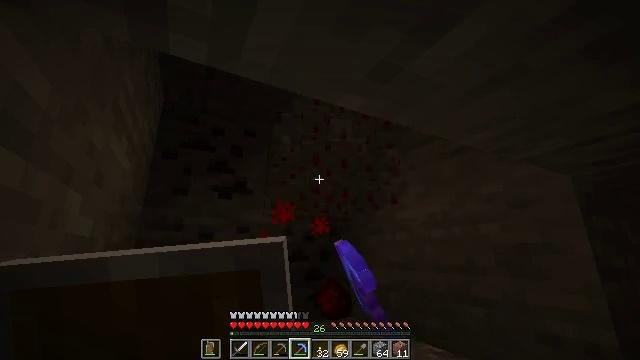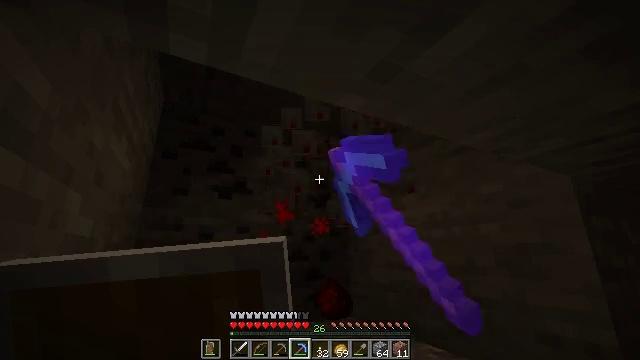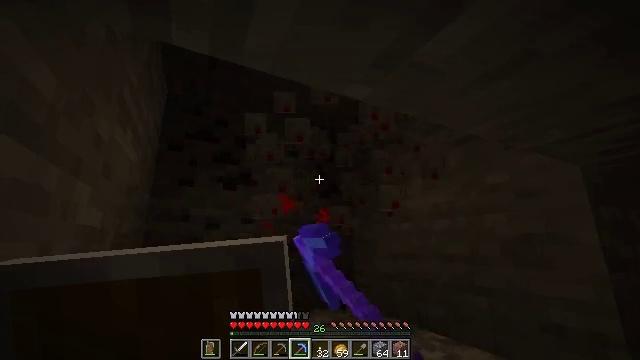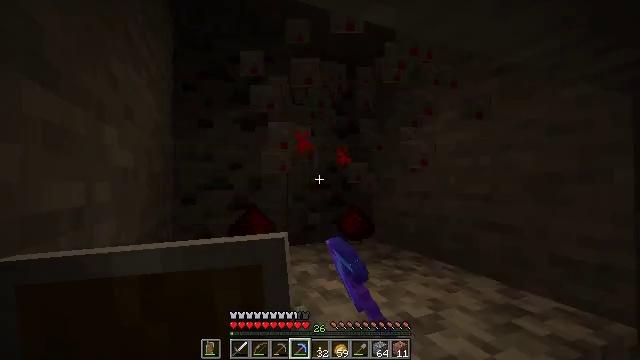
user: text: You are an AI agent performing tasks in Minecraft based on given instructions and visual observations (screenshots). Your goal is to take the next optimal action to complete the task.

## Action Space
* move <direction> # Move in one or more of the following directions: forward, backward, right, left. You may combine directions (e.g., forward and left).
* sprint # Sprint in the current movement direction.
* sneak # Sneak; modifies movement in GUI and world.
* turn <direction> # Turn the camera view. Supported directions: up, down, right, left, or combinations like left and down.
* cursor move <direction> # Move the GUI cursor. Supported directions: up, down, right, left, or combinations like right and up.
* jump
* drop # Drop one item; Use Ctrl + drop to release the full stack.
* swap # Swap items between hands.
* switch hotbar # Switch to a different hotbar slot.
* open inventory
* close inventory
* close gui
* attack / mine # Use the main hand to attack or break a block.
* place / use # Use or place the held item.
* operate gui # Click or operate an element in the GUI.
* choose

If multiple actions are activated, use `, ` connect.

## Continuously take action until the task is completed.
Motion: motion action
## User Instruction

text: Find and mine redstone ore in caves.
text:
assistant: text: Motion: attack / mine
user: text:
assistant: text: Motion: turn left and down, attack / mine
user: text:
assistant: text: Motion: turn left and down, attack / mine
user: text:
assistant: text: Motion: attack / mine